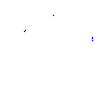
Particle: proton